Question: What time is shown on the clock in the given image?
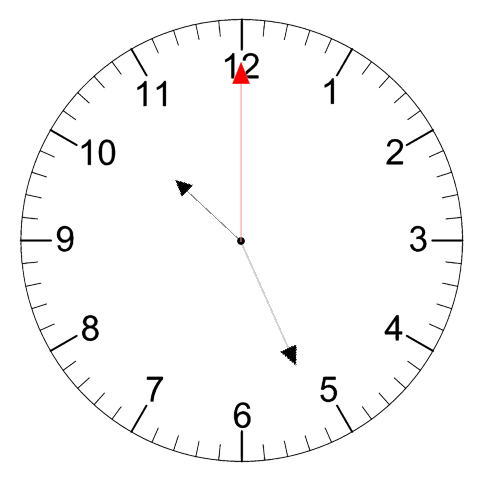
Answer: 10:26:00